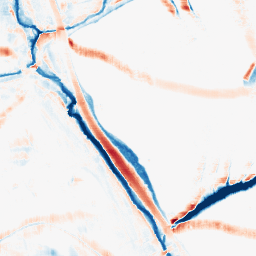
Category: morphological
Decomposition family: morphological_square
Decomposition parameters: operation: average
size: 15
Upsampling method: bicubic_3x
Upsampling parameters: scale: 3
Upsampling scale: 3